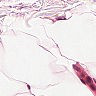
Metastatic tissue present: no